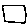
Label: square